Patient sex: M
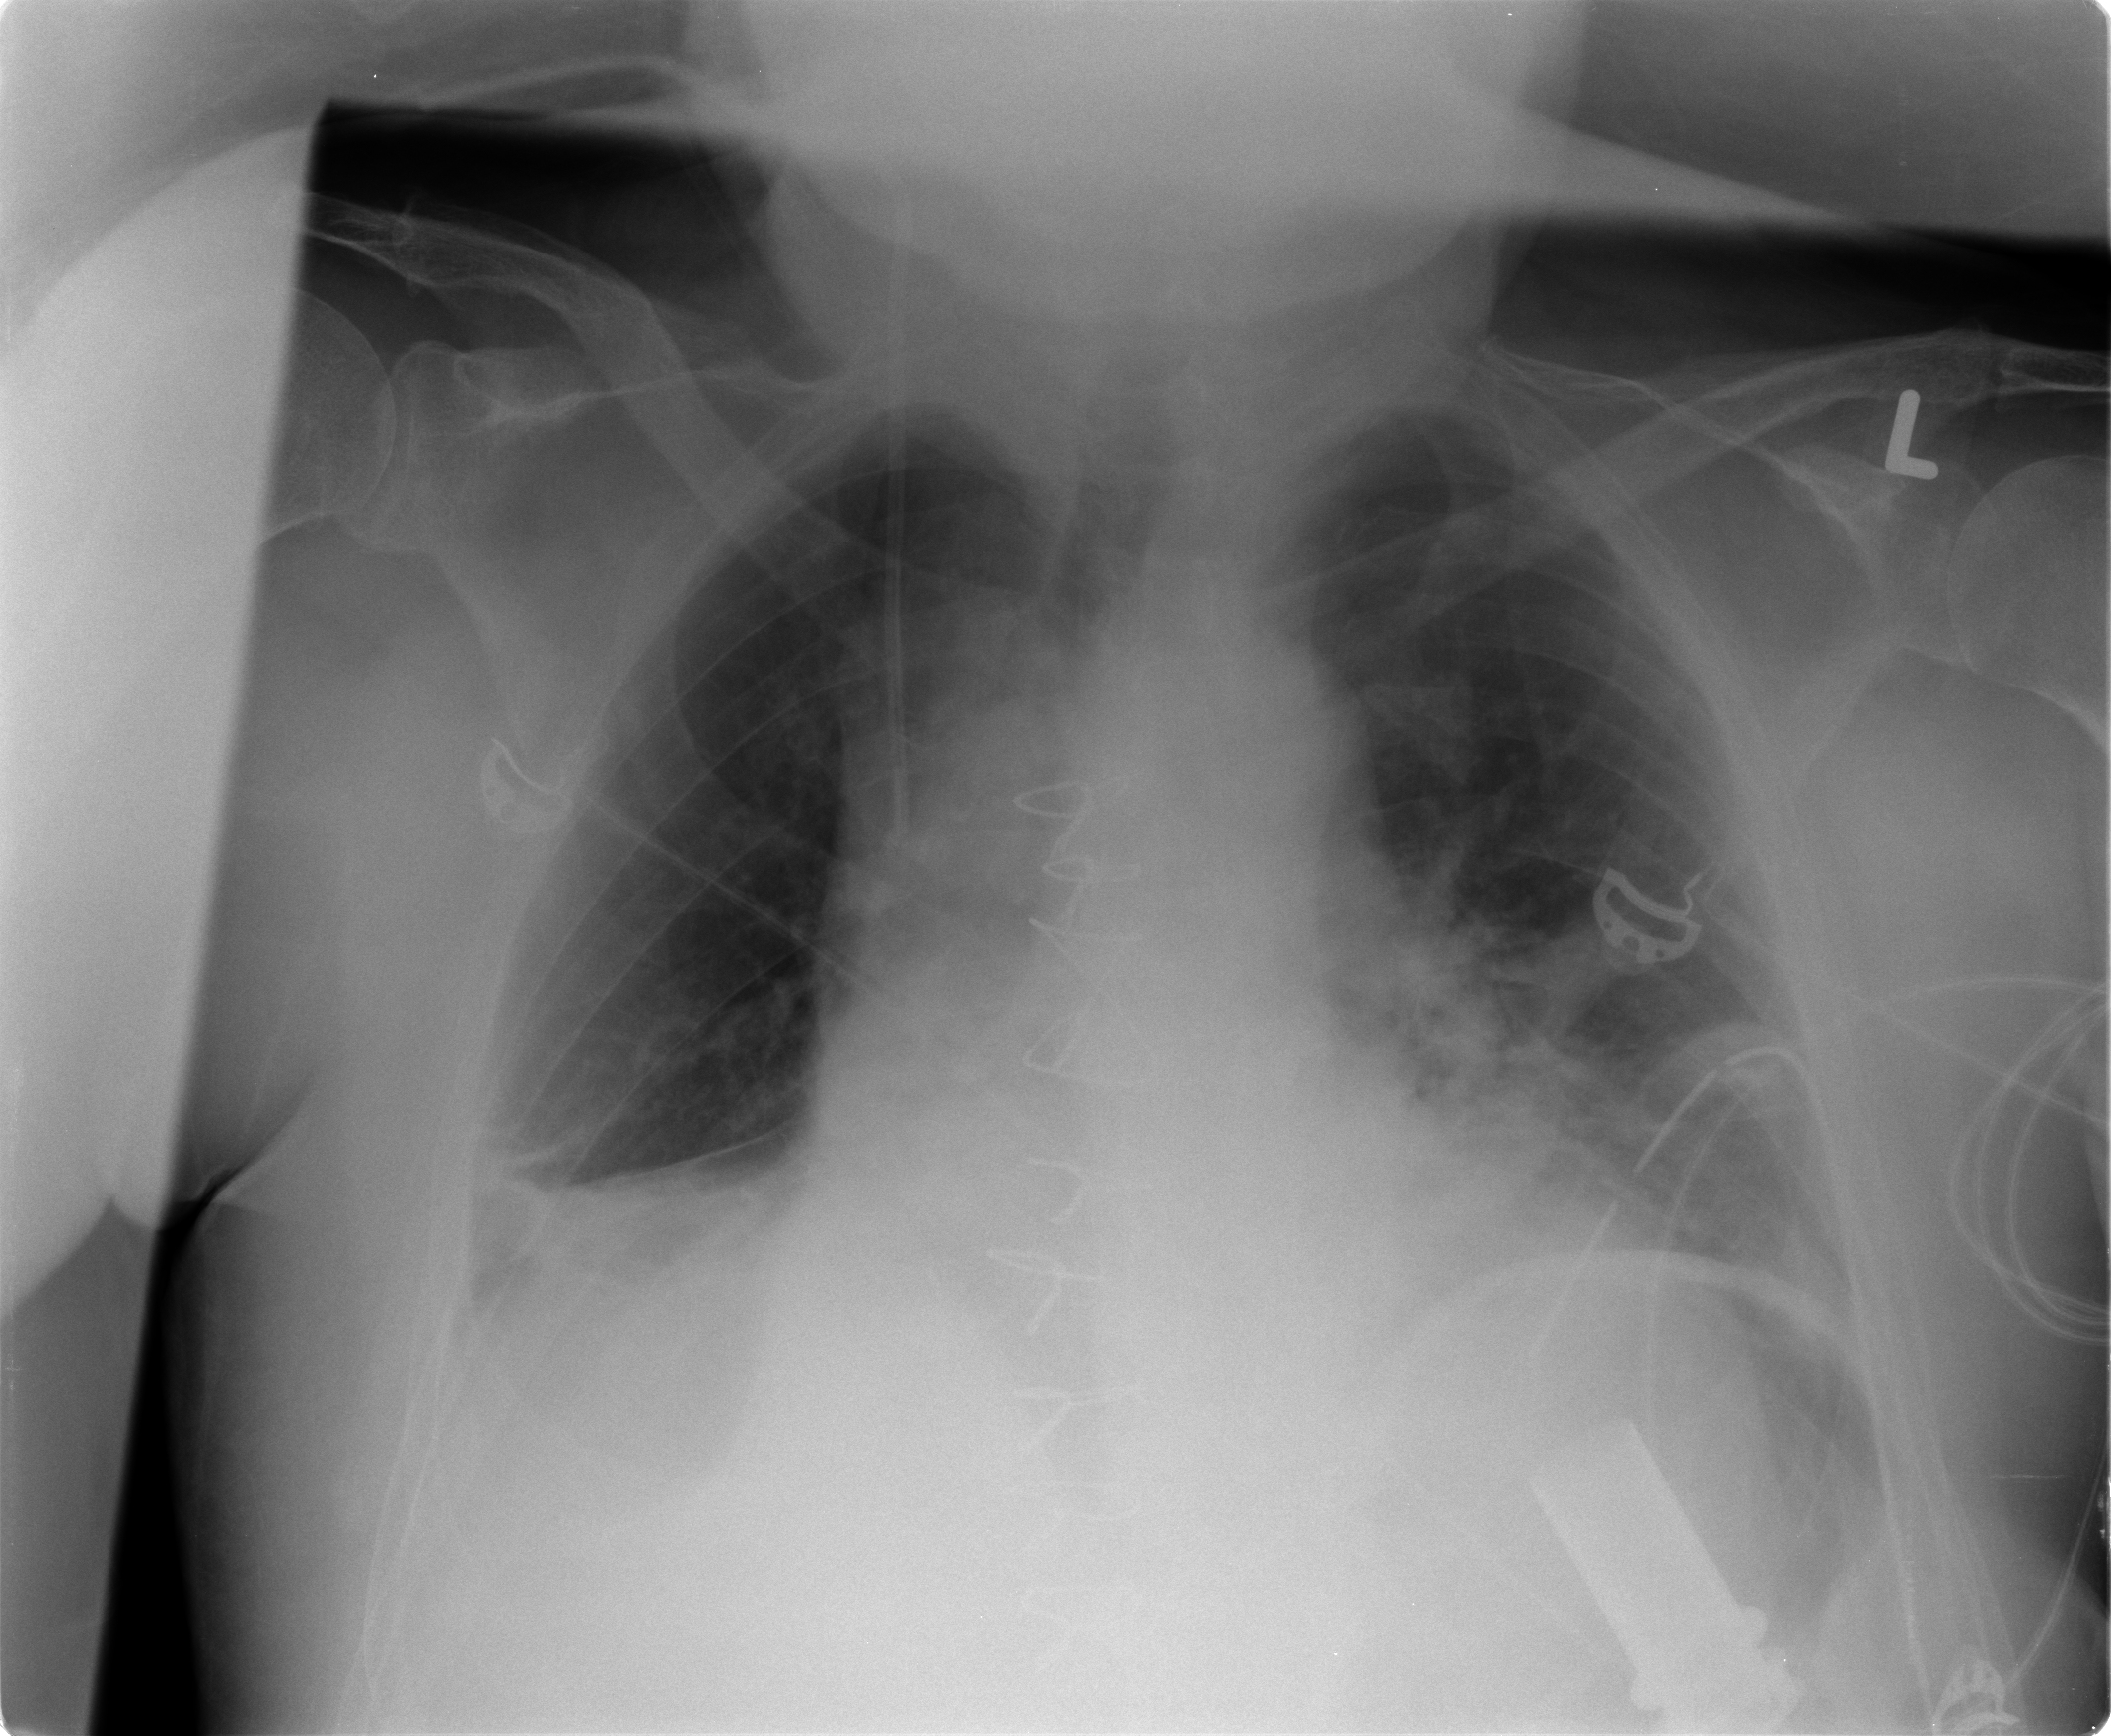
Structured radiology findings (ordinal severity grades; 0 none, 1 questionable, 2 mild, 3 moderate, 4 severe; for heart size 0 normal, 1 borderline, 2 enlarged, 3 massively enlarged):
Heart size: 2
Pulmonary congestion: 2
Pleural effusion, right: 1
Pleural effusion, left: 2
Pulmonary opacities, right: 0
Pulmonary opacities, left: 2
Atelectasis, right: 2
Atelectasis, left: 2